Question: Is it possible to achieve the following as a drawable (for a background) using a Layer-List ???

Thanks!
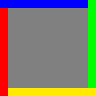
Answer: Try this xml :
'''
<layer-list xmlns:android="http://schemas.android.com/apk/res/android" >
<item
android:bottom="10dp"
android:right="10dp">
<shape
xmlns:android="http://schemas.android.com/apk/res/android"
android:shape="rectangle" >
<solid android:color="#0000FF" />
</shape>
</item>
<item
android:right="10dp"
android:top="10dp">
<shape
xmlns:android="http://schemas.android.com/apk/res/android"
android:shape="rectangle" >
<solid android:color="#FF0000" />
</shape>
</item>
<item
android:left="10dp"
android:top="10dp">
<shape
xmlns:android="http://schemas.android.com/apk/res/android"
android:shape="rectangle" >
<solid android:color="#FFFF00" />
</shape>
</item>
<item
android:bottom="10dp"
android:left="10dp">
<shape
xmlns:android="http://schemas.android.com/apk/res/android"
android:shape="rectangle" >
<solid android:color="#00FF00" />
</shape>
</item>
<item
android:bottom="10dp"
android:left="10dp"
android:right="10dp">
<shape
xmlns:android="http://schemas.android.com/apk/res/android"
android:shape="rectangle" >
<solid android:color="#0000FF" />
</shape>
</item>
<item
android:bottom="10dp"
android:left="10dp"
android:right="10dp"
android:top="10dp">
<shape
xmlns:android="http://schemas.android.com/apk/res/android"
android:shape="rectangle" >
<solid android:color="#3f3f3f" />
</shape>
</item>
</layer-list>
'''